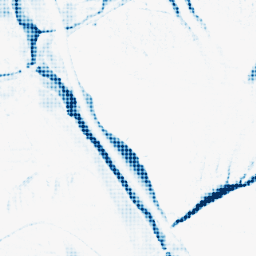
Category: morphological
Decomposition family: morphological_ellipse
Decomposition parameters: operation: closing
width: 10
height: 30
Upsampling method: sinc_blackman
Upsampling parameters: scale: 4
kernel_size: 4
Upsampling scale: 4